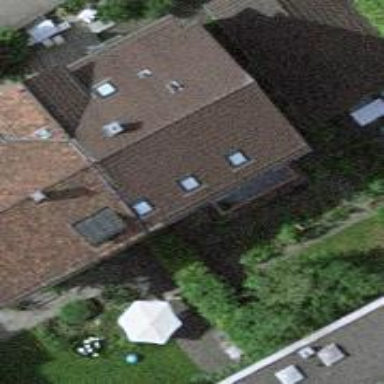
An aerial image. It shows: Gabled building with brown roof made of roof tiles.